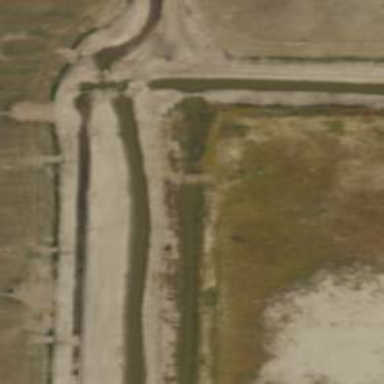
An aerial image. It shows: Sluice gate on the waterway.